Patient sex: F
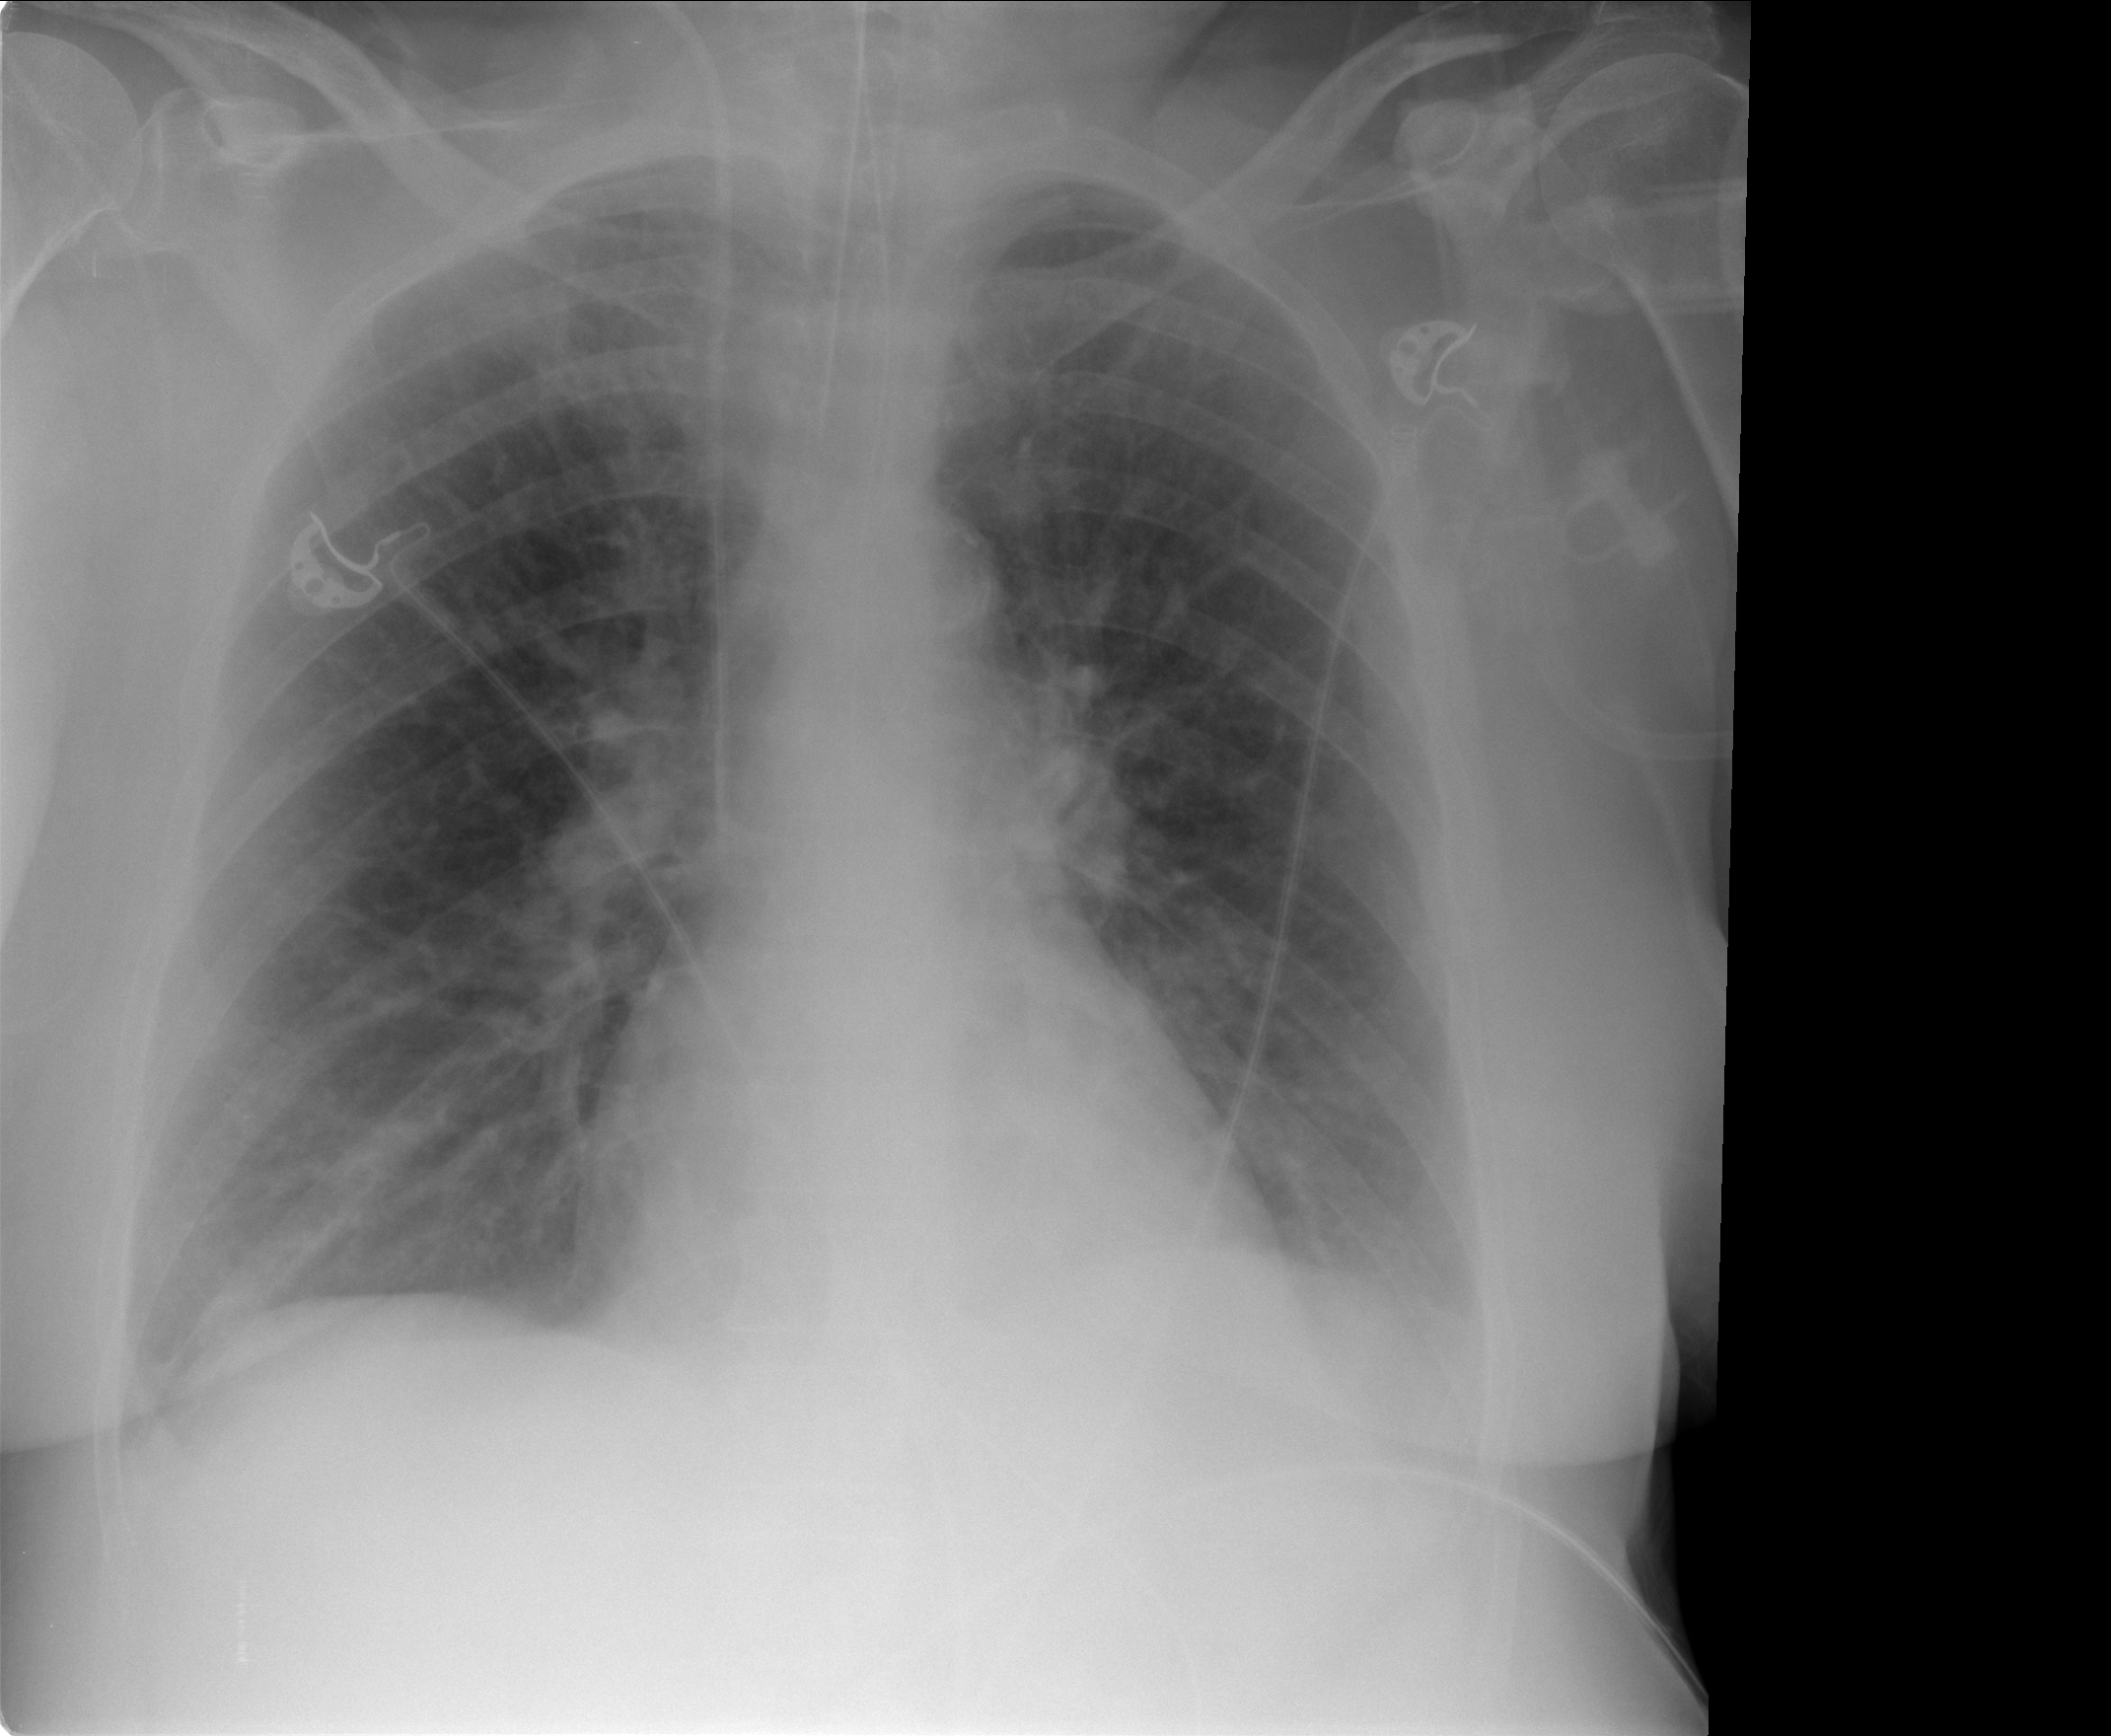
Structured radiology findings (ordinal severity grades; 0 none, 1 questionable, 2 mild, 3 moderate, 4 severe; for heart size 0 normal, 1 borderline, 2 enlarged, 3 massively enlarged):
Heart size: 0
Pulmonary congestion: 3
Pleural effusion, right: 0
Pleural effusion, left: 0
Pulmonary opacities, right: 0
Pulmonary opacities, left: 0
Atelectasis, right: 0
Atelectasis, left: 0